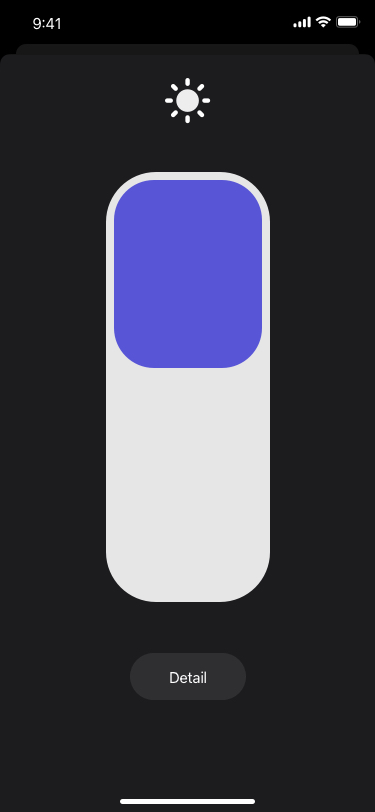
Text in this UI design:
Detail